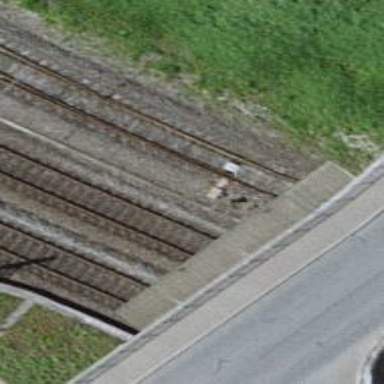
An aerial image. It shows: Railway switch.